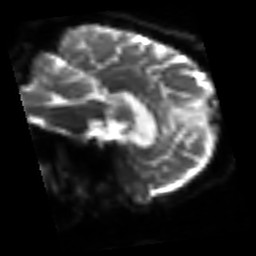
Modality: sbref
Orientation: sagittal
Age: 74
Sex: female
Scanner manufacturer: siemens
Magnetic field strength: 3 T
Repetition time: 3.2 s
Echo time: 0.081 s